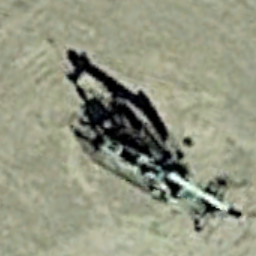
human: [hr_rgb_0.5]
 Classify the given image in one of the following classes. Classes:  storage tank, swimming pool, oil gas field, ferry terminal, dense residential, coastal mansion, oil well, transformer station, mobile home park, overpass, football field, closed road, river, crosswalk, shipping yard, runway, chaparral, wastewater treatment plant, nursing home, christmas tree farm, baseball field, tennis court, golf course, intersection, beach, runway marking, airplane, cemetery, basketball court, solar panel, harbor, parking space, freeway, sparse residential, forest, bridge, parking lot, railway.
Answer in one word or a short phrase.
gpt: oil well